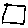
Label: square